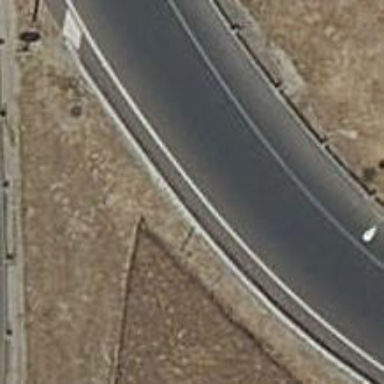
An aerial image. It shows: Guard rail as barrier.